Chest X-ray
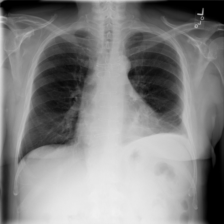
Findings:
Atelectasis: positive
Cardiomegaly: negative
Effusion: positive
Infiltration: negative
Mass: negative
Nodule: negative
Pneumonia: negative
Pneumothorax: negative
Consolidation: negative
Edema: negative
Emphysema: negative
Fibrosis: negative
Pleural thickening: negative
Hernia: negative